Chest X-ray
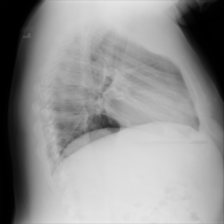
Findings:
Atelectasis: negative
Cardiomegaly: negative
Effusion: negative
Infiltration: negative
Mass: negative
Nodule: negative
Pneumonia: negative
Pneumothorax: negative
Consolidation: negative
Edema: negative
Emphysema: negative
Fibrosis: negative
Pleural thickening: negative
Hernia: negative